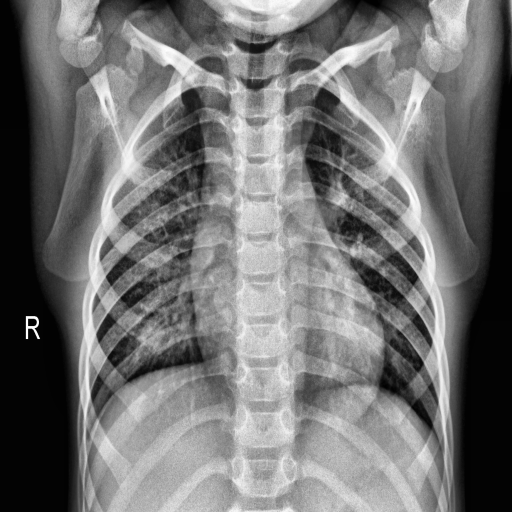
Finding: NORMAL